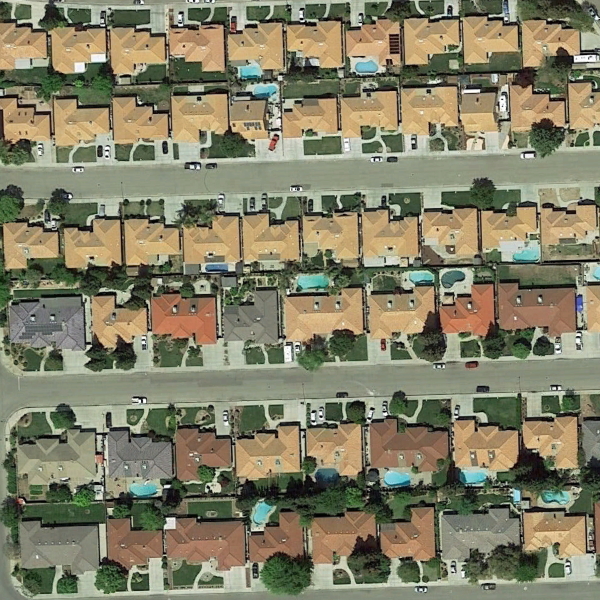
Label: DenseResidential